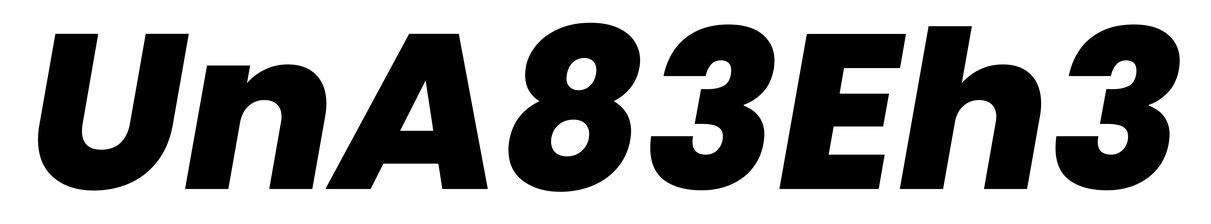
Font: Poppins-ExtraBoldItalic